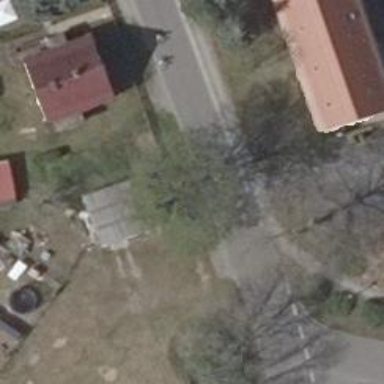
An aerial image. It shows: Residential road with asphalt surface.